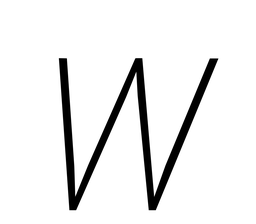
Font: Roboto-Italic_Condensed_Thin_Italic